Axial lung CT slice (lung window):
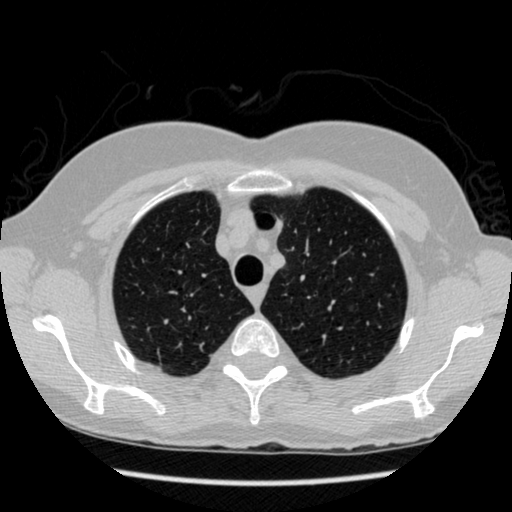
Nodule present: no